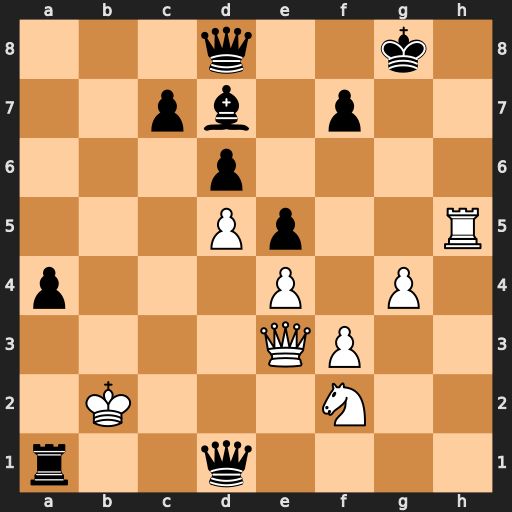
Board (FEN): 3q2k1/2pb1p2/3p4/3Pp2R/p3P1P1/4QP2/1K3N2/r2q4
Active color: w
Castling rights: -
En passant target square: -
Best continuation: Nxd1 Rxd1 Kc2